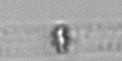
Label: Dactyliosolen_blavyanus